Question: SVGs take up 100% of the a CSS-Grid cell (with gap:0px)
But () sometimes a white gap is displayed:

- The unwanted 'gap' shows the Grid background. (there is a gap:0px on the Grid!)- Setting 'shape-rendering:crispEdges' makes it an even bigger gap.- Setting a fixed integer Grid width (columns * N) pixels 'fixes' the unwanted gap
(but I can't use that, I have different Grid sizes, and use the available viewPort for the whole Grid)- Setting a on all Grid cells, does display that gap line.- An extra '<rect width='100%' wheight='100%' fill='blue'/>' in each SVG does show extra more unwanted gaps.- there is also an extra line/gap on the right hand side of the grid.
Does it require an SVG or CSS Grid fix?
### Update 1
.. fine in Chrome.
In FireFox red background lines are displayed. 102% overflow 'fix' from answer is applied on mouseover. (but this does stretch the SVG vertically)
'''
<style>
body {
--width: 177px; /* simulating responsive error lines */
--Xwidth: 180px; /* N x 10px 'fixes' the unwanted gaps */
--overflow: 100%; /* see suggested 'fix' below */
background: darkslategrey;
}
#Tiles {
width: var(--width);height: var(--width);
display: grid;
grid-template-columns: repeat(10, 1fr);
grid-template-rows: repeat(10, 1fr);
gap: 0px; background: red; /* should not be visible! */
box-sizing: border-box;
border: 2px solid yellow;
overflow:hidden;
}
#Tiles:hover{ --overflow: 102% }
svg { width: 100%;height: 100%; vertical-align: top }
/* "fix" still leaves one px line at the top. and stretches the SVG vertically */
svg {
width: var(--overflow);height: var(--overflow); overflow: visible;
margin-top: 0px; /* -1px to 'fix' top line */
}
</style>
<div id=Tiles></div>
<script>
Tiles.innerHTML = '<my-tile></my-tile>'.repeat(100);
customElements.define('my-tile', class extends HTMLElement {
connectedCallback() {
this.innerHTML = '<svg xmlns="http://www.w3.org/2000/svg" viewBox="0 0 8 8">' +
'<rect width='100%' height='100%' fill='blue' /></svg>';
}
});
</script>
'''
### Update 2
Resized the SO Snippet to smaller size... now Chrome goes wrong too
That leaves only one fix.. calculate cell-width and round to whole pixels...
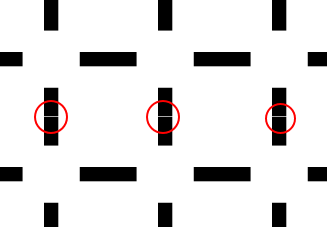
Answer: You are running into a rounding versus antialiasing trap: Your grid has 10 rows and ten columns, over a total width of 504px. Sizing with 'repeat(1fr)' means each cell gets a width of 50.4px. The SVG gets sized to that value, with the '<rect>' filling the complete viewport.
This means that the outline of the grafical element does not coincide with full pixels, and the outermost pixel in each direction gets a partial transparency.
In principle, the attempt to improve the display with 'shape-rendering: crispEdges' or 'shape-rendering: geometricPrecision' might yield results, but that is not guaranteed. However you divy up 50.4px, either there can be at least one side with an antialiasing artefact, or the browser might round the number of pixels down on some rows or columns.
The <URL> is always the same:
> The shape-rendering property provides a hint to the implementation about what tradeoffs to make as it renders vector graphics elements...
Hints are not rules. Every browser is at large to implement its own solution.
### Sizing the container
Making sure elements have full pixel sizes is one solution, and should always be the first choice. If you have a grid of ten elements per dimension, you would have to make sure the grid container has always a multiple of 10px size.
But if you want your grid to be responsive, this might prove complicated. Only <URL>
### Cheating the rounding function
But there is also another way to go. Some overlap between neighbouring '<svg>' elements can be achieved with an 'overflow: visible', so that content outside the 'viewBox' <URL>, and increasing the area of rendered content. This does not change the computation of box sizes, it only means the implicit clip path surrounding the '<svg>' element is removed.
This obviously errs to the opposite side, and if it is critical that the outermost pixel is diplayed correctly, this might be just the wrong solution. But for your example, it improves the result.
The choosen size of the width of '102%' is enough to cover 1px if the svg is diplayed on screen at a size of ~50px. Obviously, this value might be the wrong one for other scales, but that is the nature of drawing vector graphics onto a screen divided into pixels.
'''
div {
position: relative;
height: 51px;
width: 101px;
margin: 20px;
background: red;
}
svg {
width: 50.4px;
height: 50.4px;
}
rect {
fill: blue;
}
path {
stroke: white;
}
.overflowing svg {
overflow: visible;
}
'''
'''
<div>
<svg viewBox="0 0 8 8">
<rect width='100%' height='100%' />
<path d="M4 0v2"/><path d="M6 4h2"/>
<path d="M4 6v2"/><path d="M0 4h2"/>
</svg><svg viewBox="0 0 8 8">
<rect width='100%' height='100%' />
<path d="M4 0v2"/><path d="M6 4h2"/>
<path d="M4 6v2"/><path d="M0 4h2"/>
</svg><br/>
</div>
<div class="overflowing">
<svg viewBox="0 0 8 8">
<rect width='102%' height='102%' />
<path d="M4 0v2"/><path d="M6 4h2"/>
<path d="M4 6v2"/><path d="M0 4h2"/>
</svg><svg viewBox="0 0 8 8">
<rect width='102%' height='102%' />
<path d="M4 0v2"/><path d="M6 4h2"/>
<path d="M4 6v2"/><path d="M0 4h2"/>
</svg>
</div>
'''